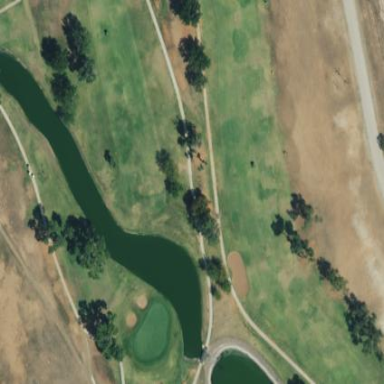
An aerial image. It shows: Water hazard on golf course. The hazard is natural water feature.